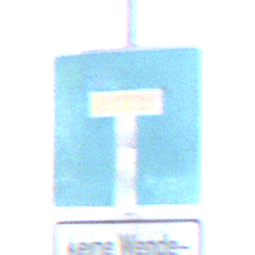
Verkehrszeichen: Sackgasse
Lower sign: HinweisGeaenderteVorfahrtVerkehrsfuehrungVerkehrsregelung3
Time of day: SunriseSunset
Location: Outdoor (Nature)
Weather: Clear
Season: NotSpecified
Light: Natural